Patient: sex F, age 29
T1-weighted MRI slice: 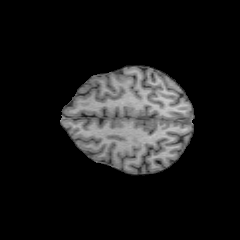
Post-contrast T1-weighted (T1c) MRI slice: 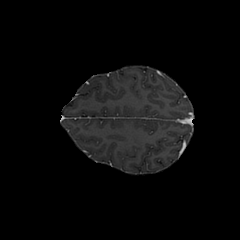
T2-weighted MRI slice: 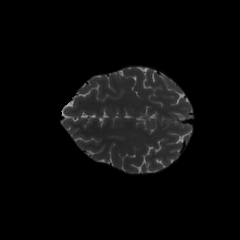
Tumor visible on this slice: no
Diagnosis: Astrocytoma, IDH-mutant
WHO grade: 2